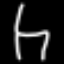
Label: chair